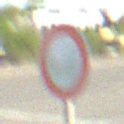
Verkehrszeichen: VerbotFahrzeugeAllerArt
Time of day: MorningAfternoon
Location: Outdoor (Suburban)
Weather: PartlyCloudy
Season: NotSpecified
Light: Natural